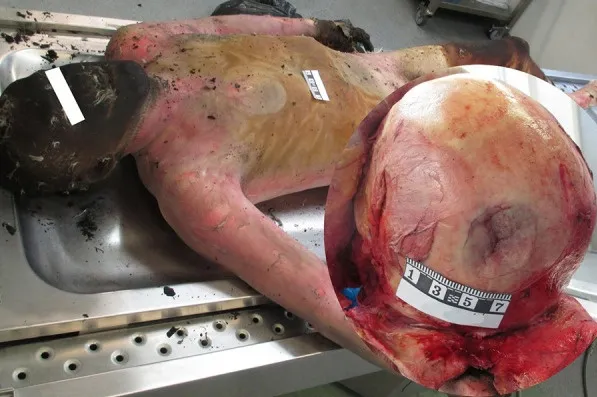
A compression fracture of the left temporal bone.
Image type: medical_photograph (other_medical_photograph)